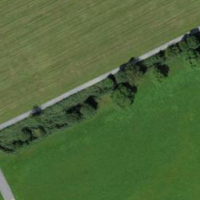
EUNIS habitat code: 57
Species observed at this site:
Malva moschata
Linaria vulgaris
Phragmites australis